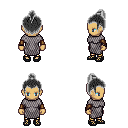
a pixel art fantasy rpg character, female body template, human, tanned skin, chain mail, gold greaves, gray short topknot hairstyle, cloth bracers, ghillies, four views (front, back, left, right), 2x2 character sprite sheet, small pixel art, hard edges, no anti-aliasing